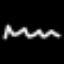
Label: squiggle